Question: There is an xib file for launch image in Xcode named 'LaunchScreen.xib'. can we attach some code files (.h and .m) to customize the splash?

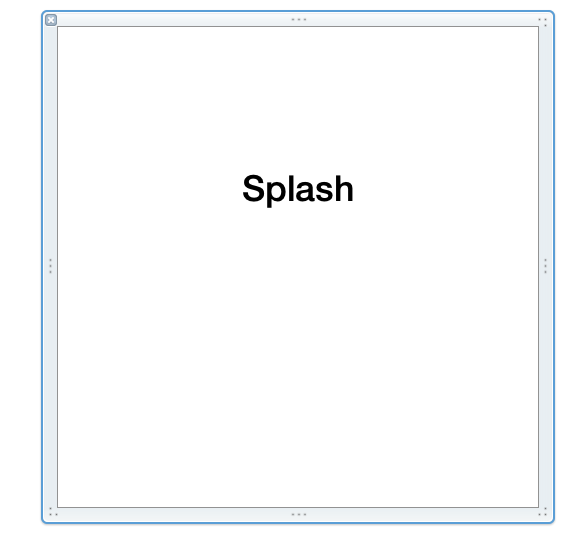
Answer: No. The launch image (or in this case the launch xib) is shown before any code can be executed. The launch image is replaced with your first view when the launching is finished. At this time is the first moment you can execute code to change the contents of the screen.